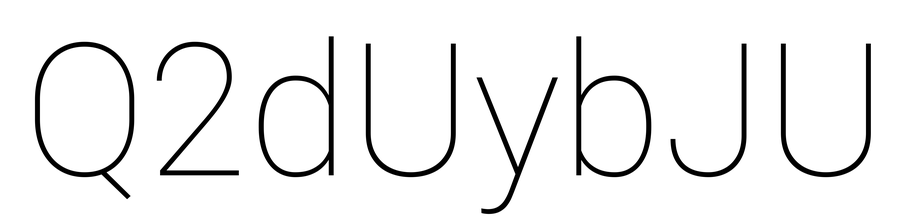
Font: Roboto_Thin